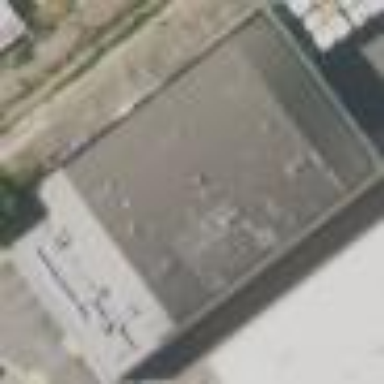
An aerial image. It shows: Flat-roofed building.